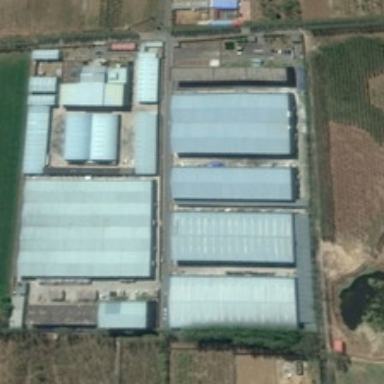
Some buildings are surrounded by farmlands .